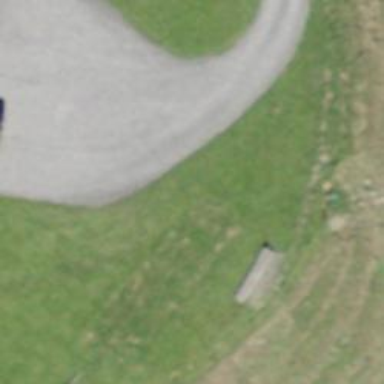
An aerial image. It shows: Path covered in grass.